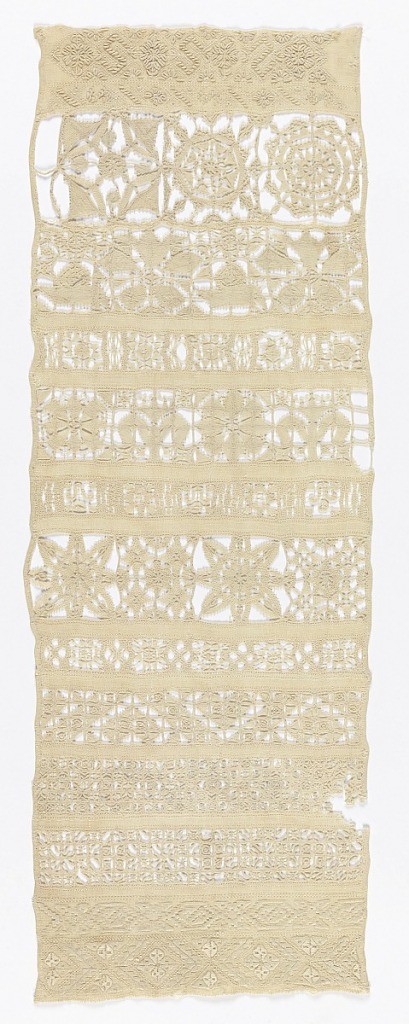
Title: Sampler
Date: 17th century
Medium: linen Technique: embroidered with satin, double running, buttonhole stitches over an arched cord and couching
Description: Thirteen cross borders in cutwork with needlepoint stitches and embroidery in satin and curled stitches.